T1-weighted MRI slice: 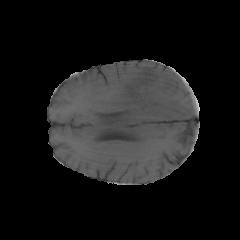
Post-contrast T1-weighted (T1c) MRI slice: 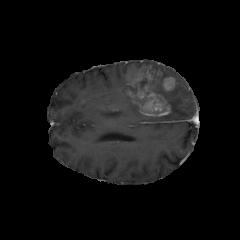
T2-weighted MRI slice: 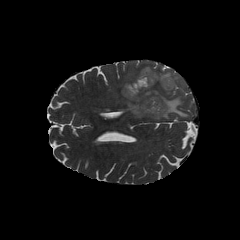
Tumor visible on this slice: yes